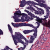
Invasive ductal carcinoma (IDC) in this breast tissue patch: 0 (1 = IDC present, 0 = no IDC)